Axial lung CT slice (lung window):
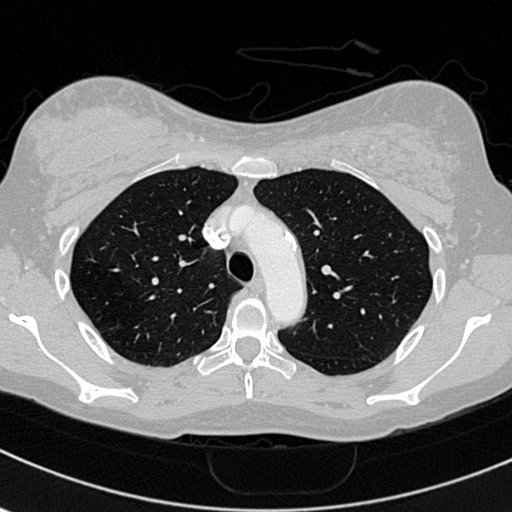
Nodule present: no